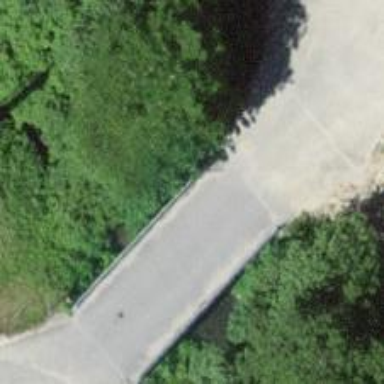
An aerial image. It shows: Paved service road on bridge with grade1 tracktype.